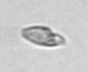
Label: Katodinium_or_Torodinium